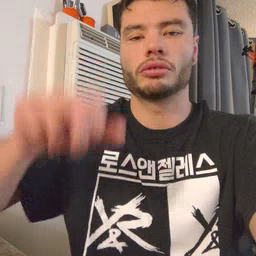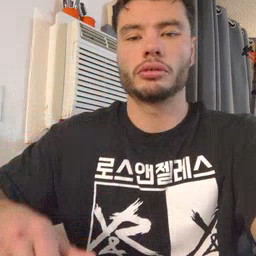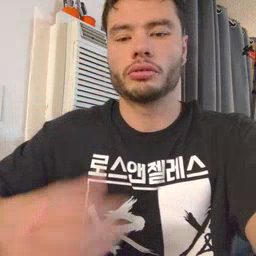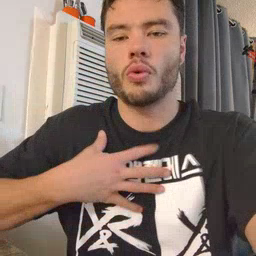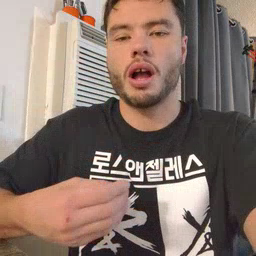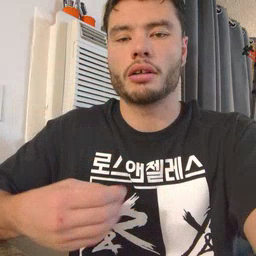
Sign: white